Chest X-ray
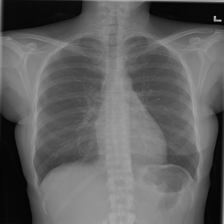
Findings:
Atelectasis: negative
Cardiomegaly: negative
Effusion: negative
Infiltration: positive
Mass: negative
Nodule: negative
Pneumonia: negative
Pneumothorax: negative
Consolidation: negative
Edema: negative
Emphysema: negative
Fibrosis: negative
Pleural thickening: negative
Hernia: negative